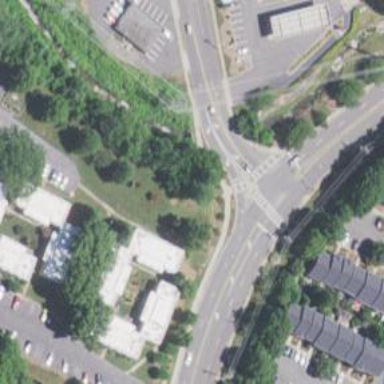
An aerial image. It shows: Traffic island located on footway.